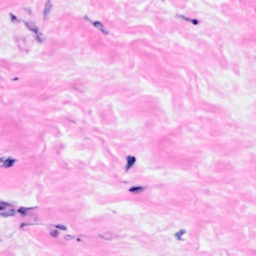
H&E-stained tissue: Breast